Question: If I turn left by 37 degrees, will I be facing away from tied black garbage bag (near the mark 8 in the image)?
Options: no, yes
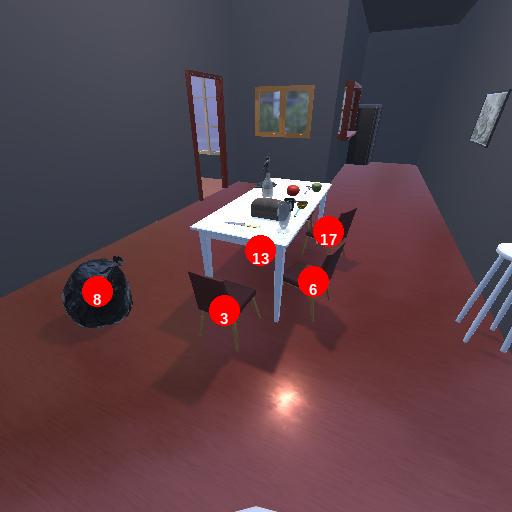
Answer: no